Field crop: tomato
Growth stage: 1
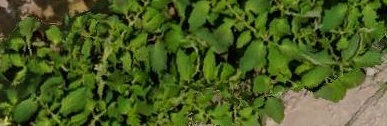
Species: tomato